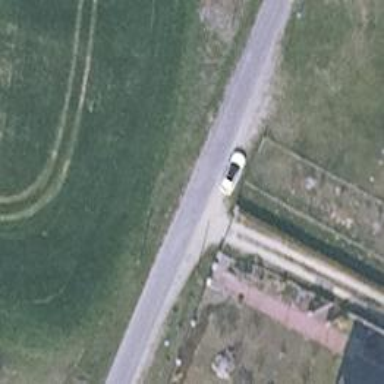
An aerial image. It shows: Driveway.